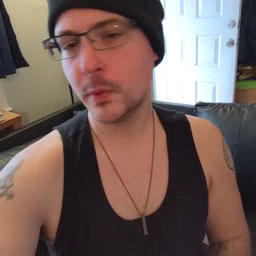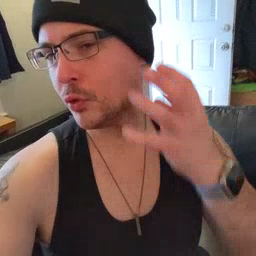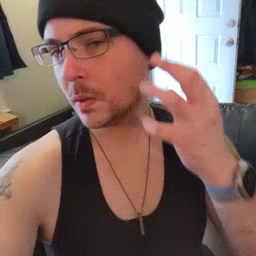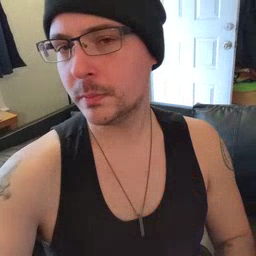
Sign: radio